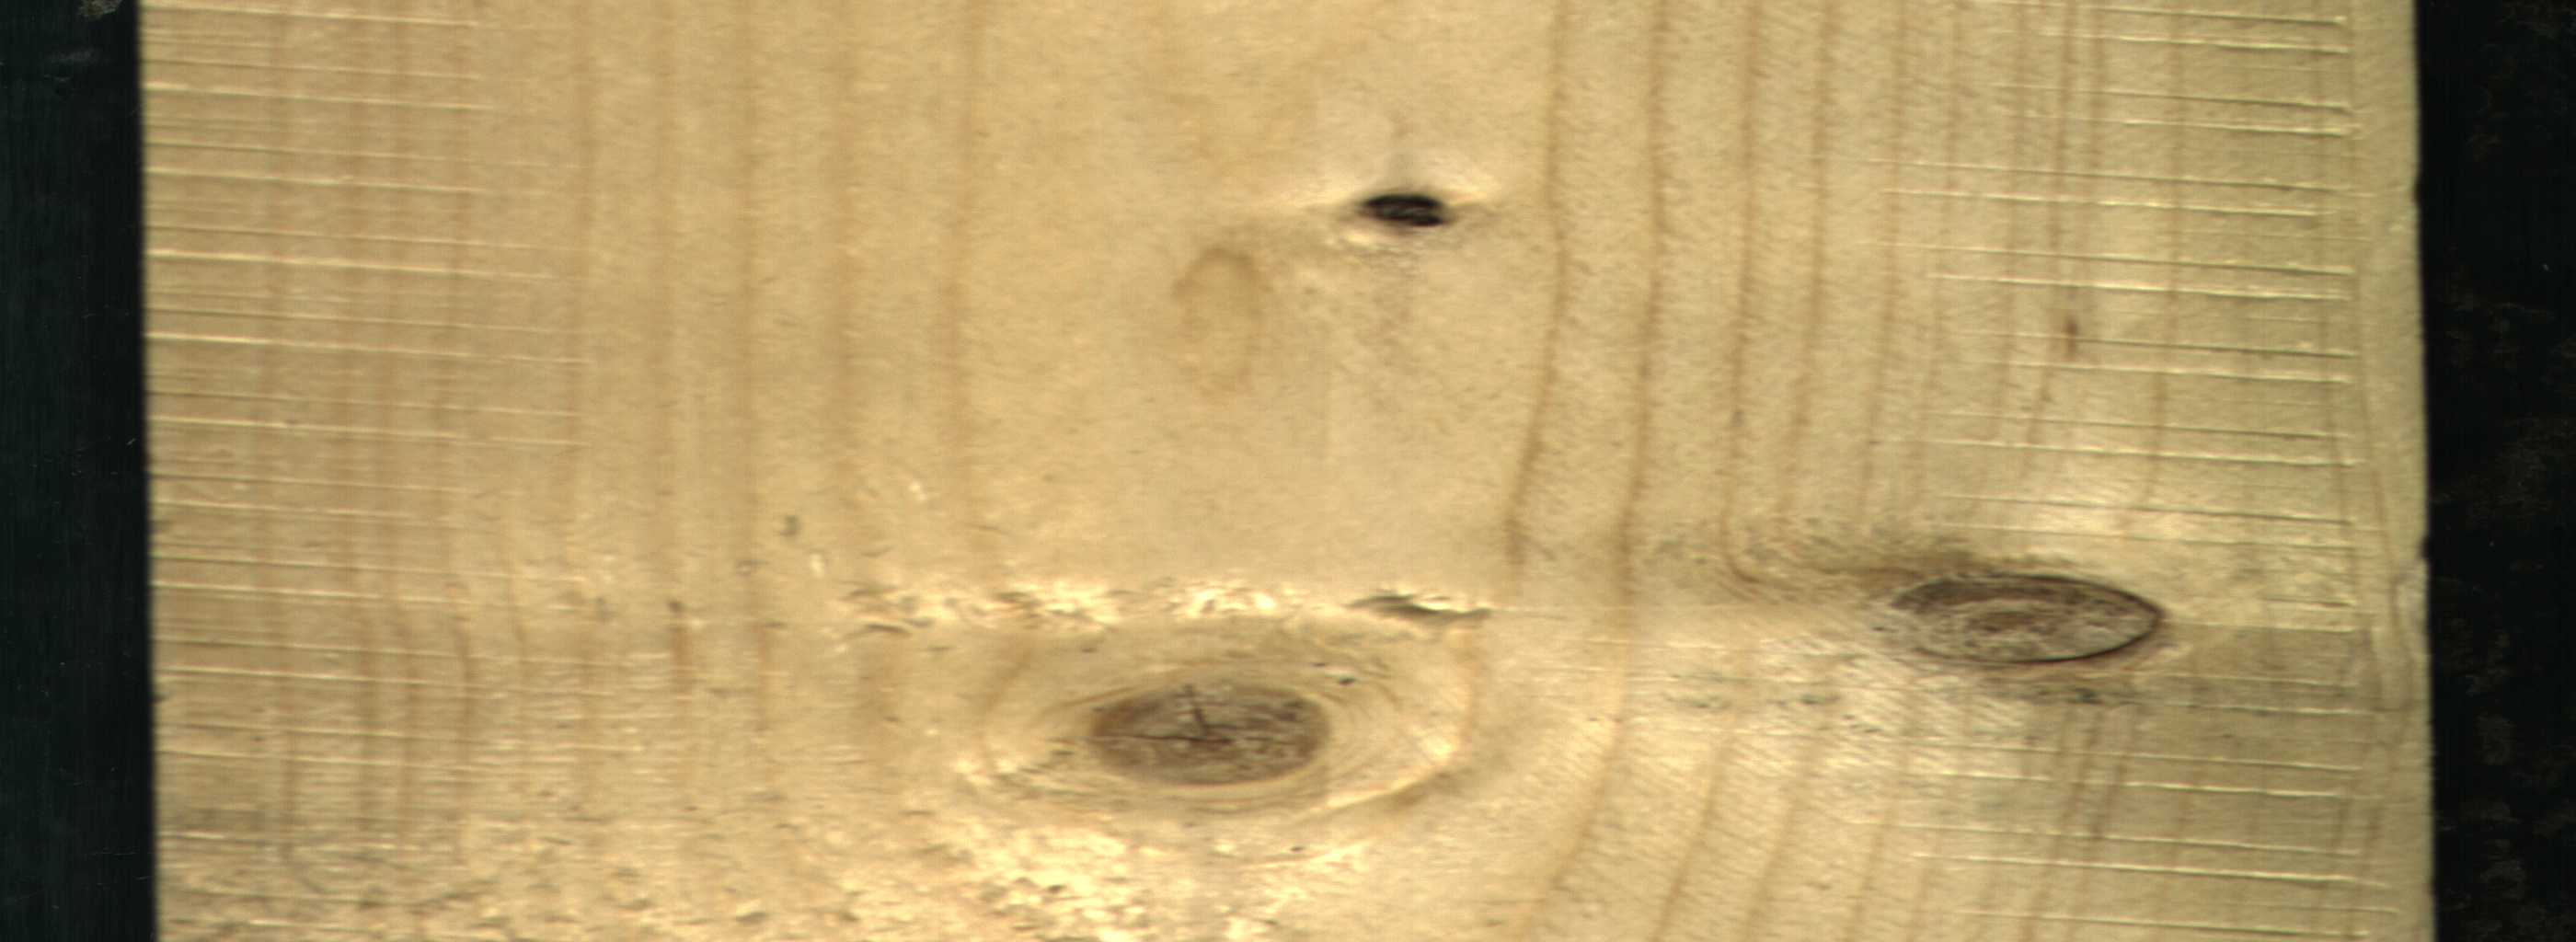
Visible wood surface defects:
knot_with_crack
Dead_Knot
Dead_Knot